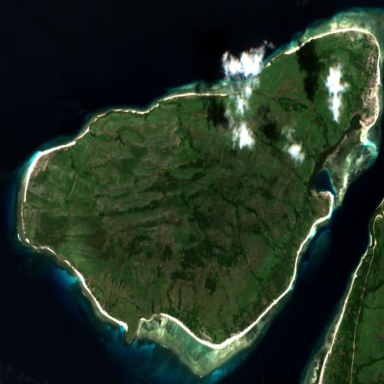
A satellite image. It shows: Island with natural coastline.